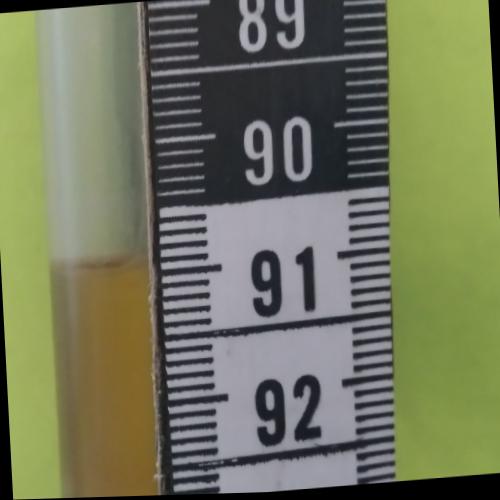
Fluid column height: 90.9 cm